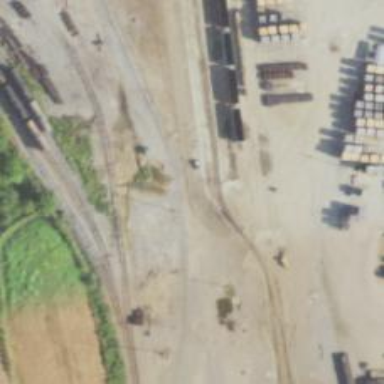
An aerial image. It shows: Narrow-gauge railway in yard.